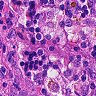
Metastatic tissue present: no